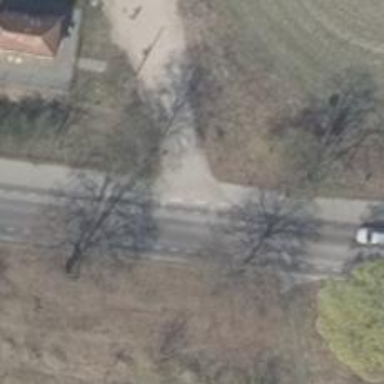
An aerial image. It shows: Service road with gravel surface and grade3 tracktype.